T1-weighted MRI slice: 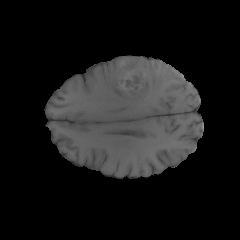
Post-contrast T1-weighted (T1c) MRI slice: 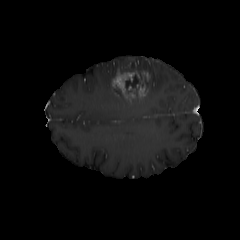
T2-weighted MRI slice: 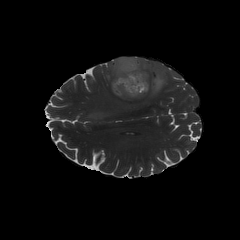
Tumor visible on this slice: yes